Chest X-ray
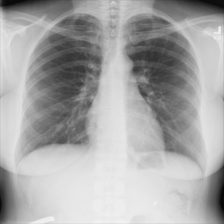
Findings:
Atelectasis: negative
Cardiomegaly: negative
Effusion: negative
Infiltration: negative
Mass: negative
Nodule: negative
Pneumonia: negative
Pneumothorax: negative
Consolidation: positive
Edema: negative
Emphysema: negative
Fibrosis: negative
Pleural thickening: negative
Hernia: negative